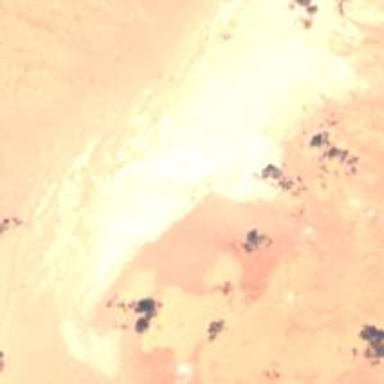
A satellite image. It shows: Salt desert landscape.